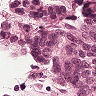
Metastatic tissue present: yes